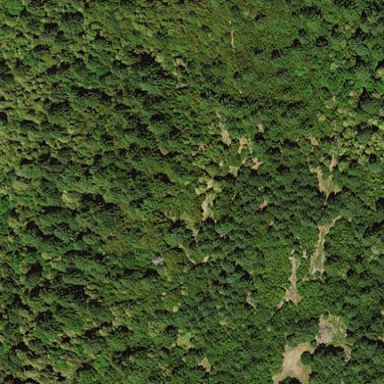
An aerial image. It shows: Forest area.